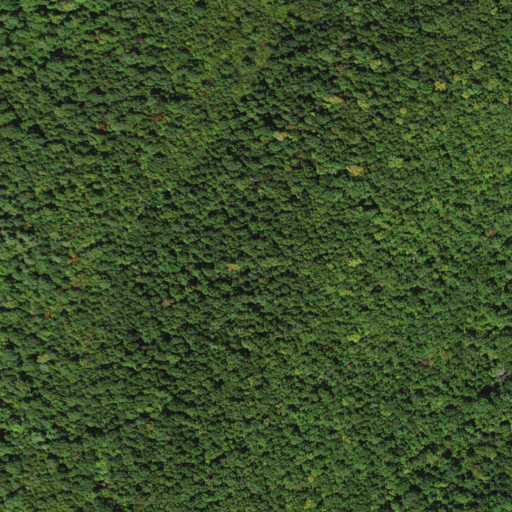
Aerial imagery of mountain in Virginia named Knob Mountain containing deciduous forest and mixed forest